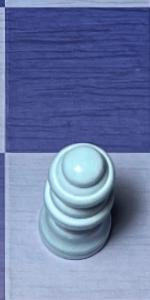
Label: Queen_White